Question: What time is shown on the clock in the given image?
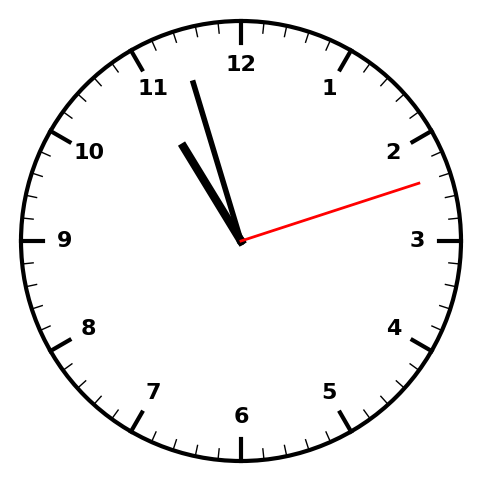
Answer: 10:57:12